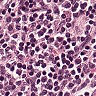
Metastatic tissue present: no